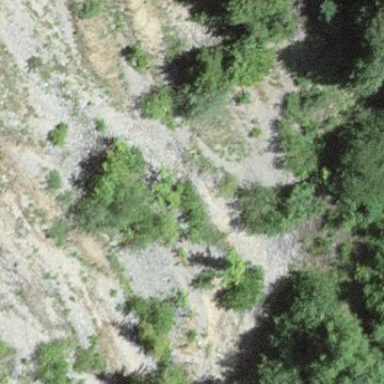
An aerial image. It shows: Natural scree.